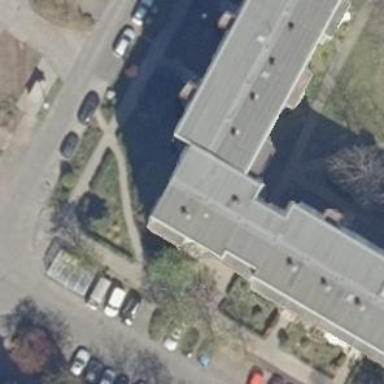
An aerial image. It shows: Building with apartments and flat roof.